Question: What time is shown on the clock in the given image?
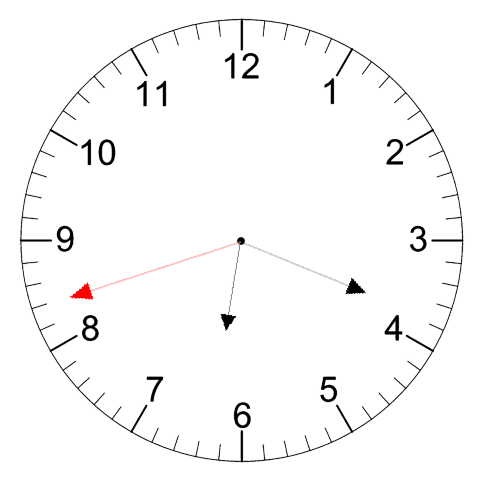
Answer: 06:18:42